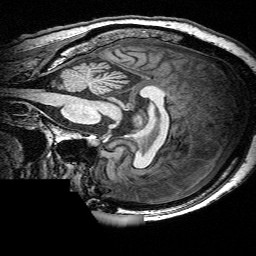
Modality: T1w
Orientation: sagittal
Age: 56
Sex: female
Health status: ill
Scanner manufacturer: siemens
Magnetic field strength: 3 T
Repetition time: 0.0025 s
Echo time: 0.00336 s